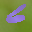
Label: 6